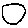
Label: circle